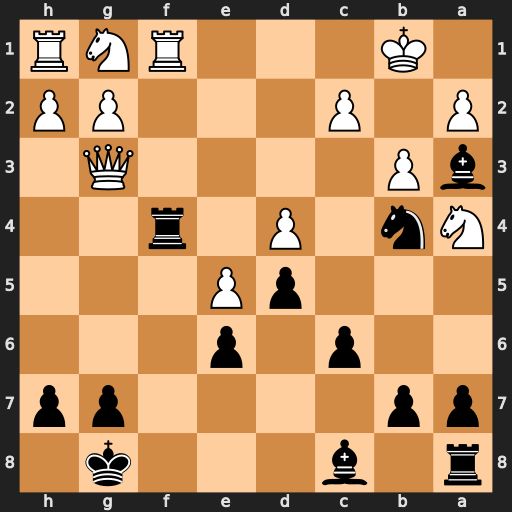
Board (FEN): r1b3k1/pp4pp/2p1p3/3pP3/Nn1P1r2/bP4Q1/P1P3PP/1K3RNR
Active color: b
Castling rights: -
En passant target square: -
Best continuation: Rxf1+ Qe1 Rxe1#